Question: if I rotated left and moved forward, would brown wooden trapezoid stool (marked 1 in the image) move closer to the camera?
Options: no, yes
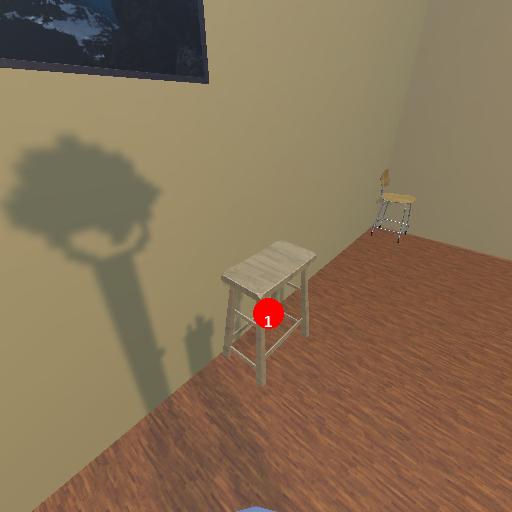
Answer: no